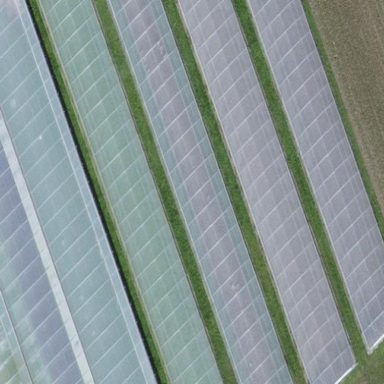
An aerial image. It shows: Greenhouse.